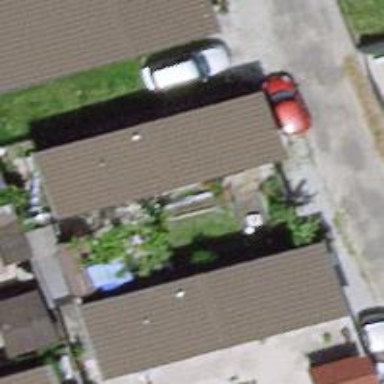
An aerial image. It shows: Static caravan.